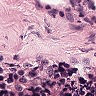
Metastatic tissue present: no